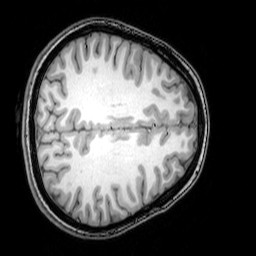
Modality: T1w
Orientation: axial
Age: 22
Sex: female
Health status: healthy
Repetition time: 0.081 s
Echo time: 0.037 s